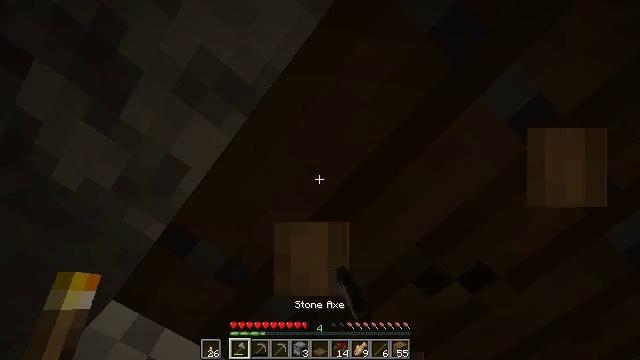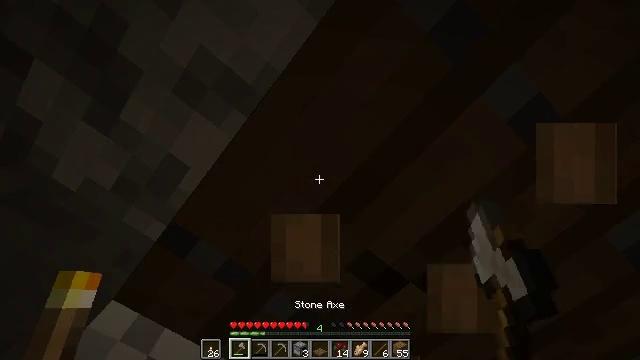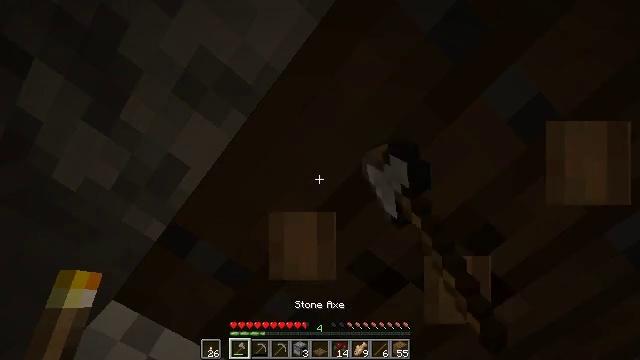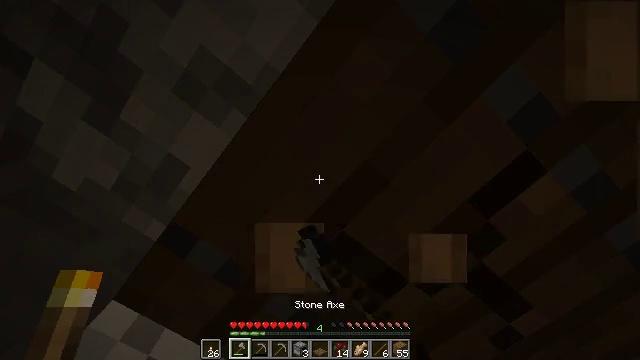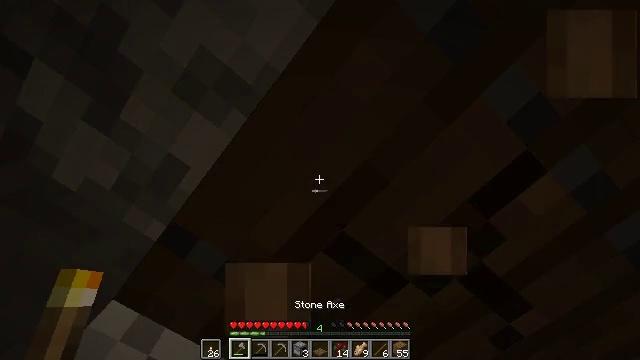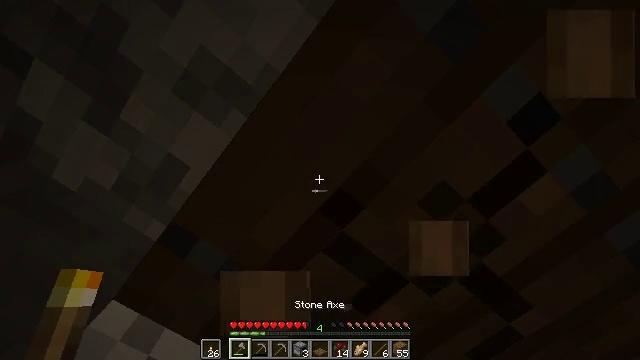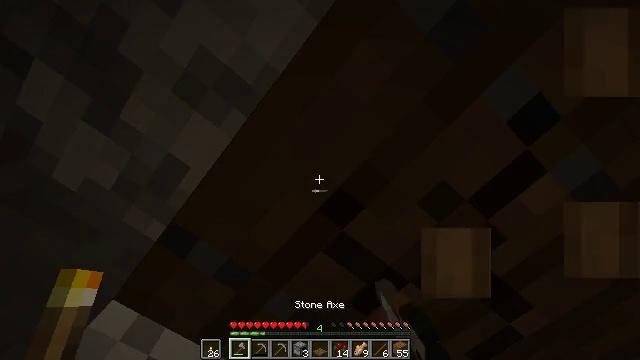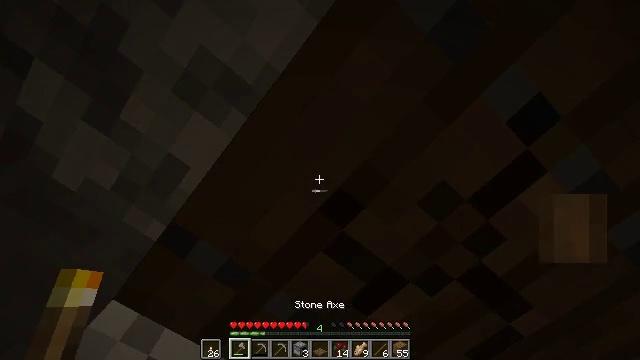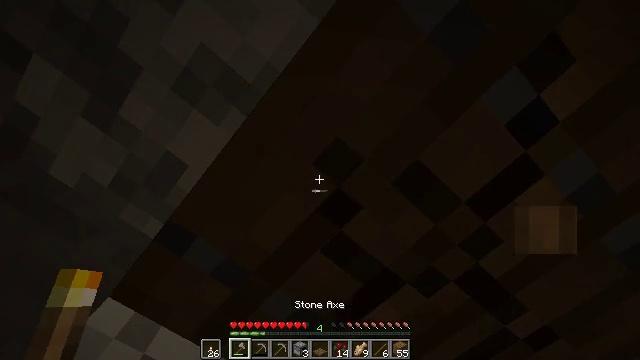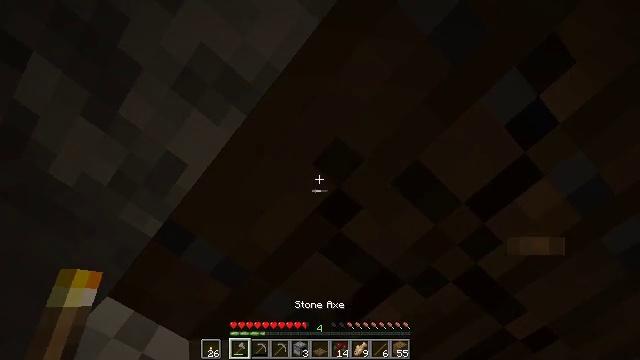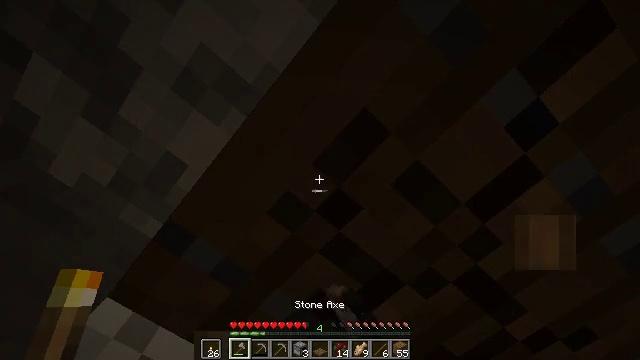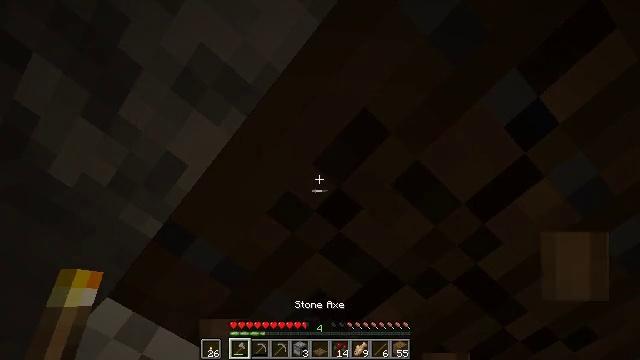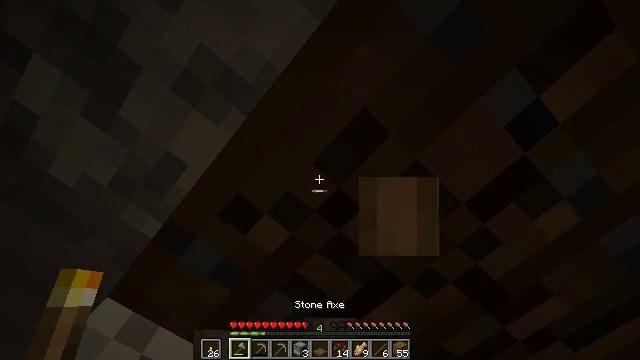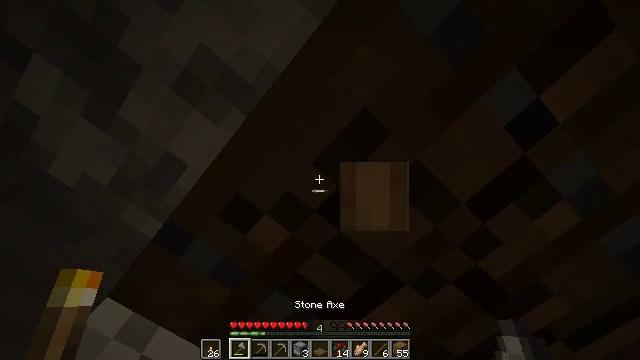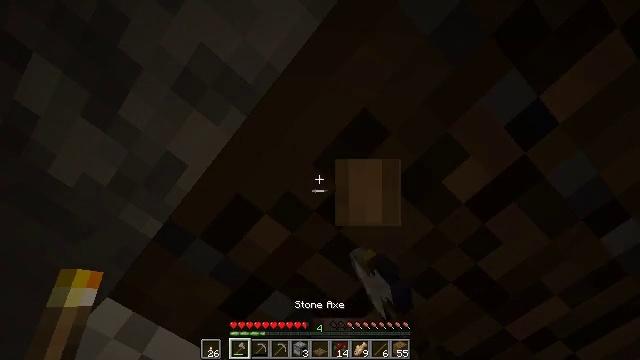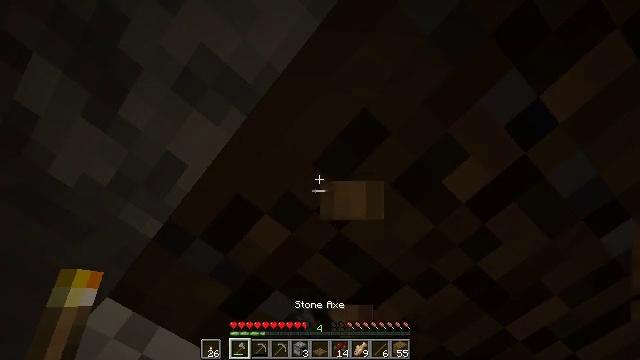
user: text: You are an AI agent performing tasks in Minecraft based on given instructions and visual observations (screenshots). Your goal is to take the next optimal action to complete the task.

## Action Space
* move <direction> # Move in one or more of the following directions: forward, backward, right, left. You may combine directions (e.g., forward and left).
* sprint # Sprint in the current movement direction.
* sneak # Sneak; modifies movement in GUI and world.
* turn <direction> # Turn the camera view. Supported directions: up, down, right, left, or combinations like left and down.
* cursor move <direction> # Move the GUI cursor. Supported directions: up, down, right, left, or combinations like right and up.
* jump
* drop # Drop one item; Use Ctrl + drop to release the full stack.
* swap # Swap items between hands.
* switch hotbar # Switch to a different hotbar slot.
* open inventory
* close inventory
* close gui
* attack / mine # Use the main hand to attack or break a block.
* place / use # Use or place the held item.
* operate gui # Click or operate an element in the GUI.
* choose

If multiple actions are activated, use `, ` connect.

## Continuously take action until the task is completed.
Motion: motion action
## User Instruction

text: Break the spruce trapdoor from a structure.
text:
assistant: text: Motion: attack / mine
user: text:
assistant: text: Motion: attack / mine
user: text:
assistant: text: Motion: attack / mine
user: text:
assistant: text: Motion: attack / mine
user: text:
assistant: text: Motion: attack / mine
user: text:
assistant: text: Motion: attack / mine
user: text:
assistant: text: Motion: attack / mine
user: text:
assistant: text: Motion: attack / mine
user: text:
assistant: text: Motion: attack / mine
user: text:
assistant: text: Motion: attack / mine
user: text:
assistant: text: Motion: attack / mine
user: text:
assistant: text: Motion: attack / mine
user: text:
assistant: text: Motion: attack / mine
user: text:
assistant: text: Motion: attack / mine
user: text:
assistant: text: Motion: attack / mine
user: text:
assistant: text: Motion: attack / mine
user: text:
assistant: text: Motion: attack / mine
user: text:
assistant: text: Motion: attack / mine
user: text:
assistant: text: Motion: attack / mine
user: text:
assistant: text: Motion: attack / mine
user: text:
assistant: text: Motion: attack / mine
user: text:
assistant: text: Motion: attack / mine
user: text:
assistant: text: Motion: attack / mine
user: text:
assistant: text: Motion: attack / mine